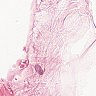
Metastatic tissue present: no